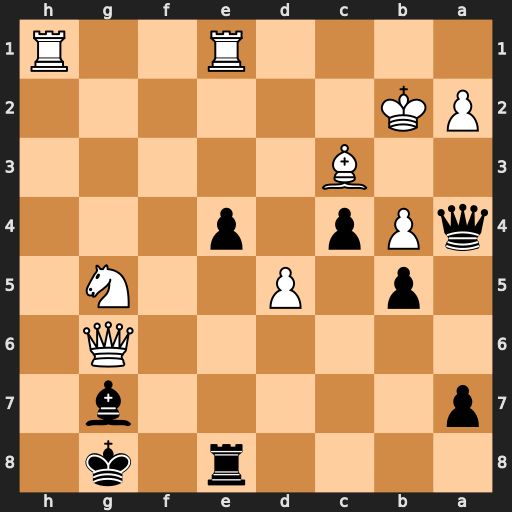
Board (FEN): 4r1k1/p5b1/6Q1/1p1P2N1/qPp1p3/2B5/PK6/4R2R
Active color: b
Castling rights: -
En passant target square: -
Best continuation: Qxb4+ Kc2 Qxc3+